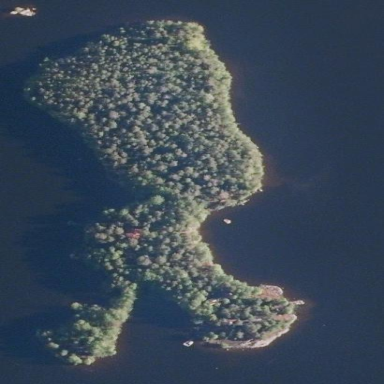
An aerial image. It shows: Islet.